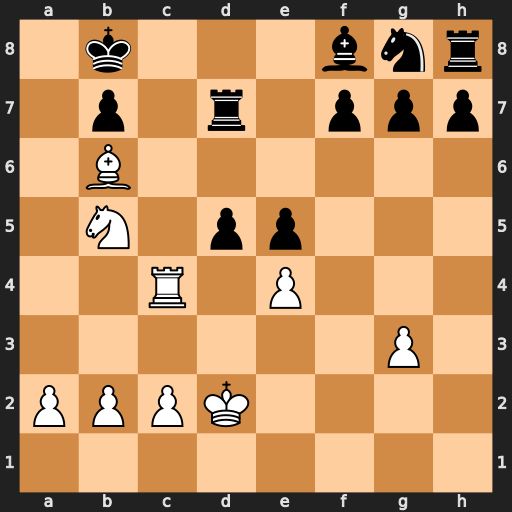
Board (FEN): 1k3bnr/1p1r1ppp/1B6/1N1pp3/2R1P3/6P1/PPPK4/8
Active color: w
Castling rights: -
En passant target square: -
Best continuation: Ba7+ Ka8 Rc8#